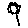
Label: flower